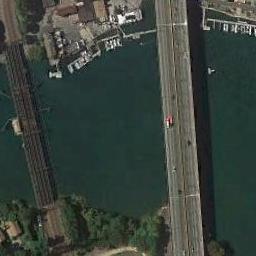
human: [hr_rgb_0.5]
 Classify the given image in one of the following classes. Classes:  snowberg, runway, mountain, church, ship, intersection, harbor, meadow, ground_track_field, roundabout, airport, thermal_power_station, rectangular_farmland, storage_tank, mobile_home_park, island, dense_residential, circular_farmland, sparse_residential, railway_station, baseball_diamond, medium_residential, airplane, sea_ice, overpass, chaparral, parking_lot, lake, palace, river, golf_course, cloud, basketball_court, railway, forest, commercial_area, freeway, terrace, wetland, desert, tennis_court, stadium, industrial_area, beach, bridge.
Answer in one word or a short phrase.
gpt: bridge